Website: bh-photo
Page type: billing-address
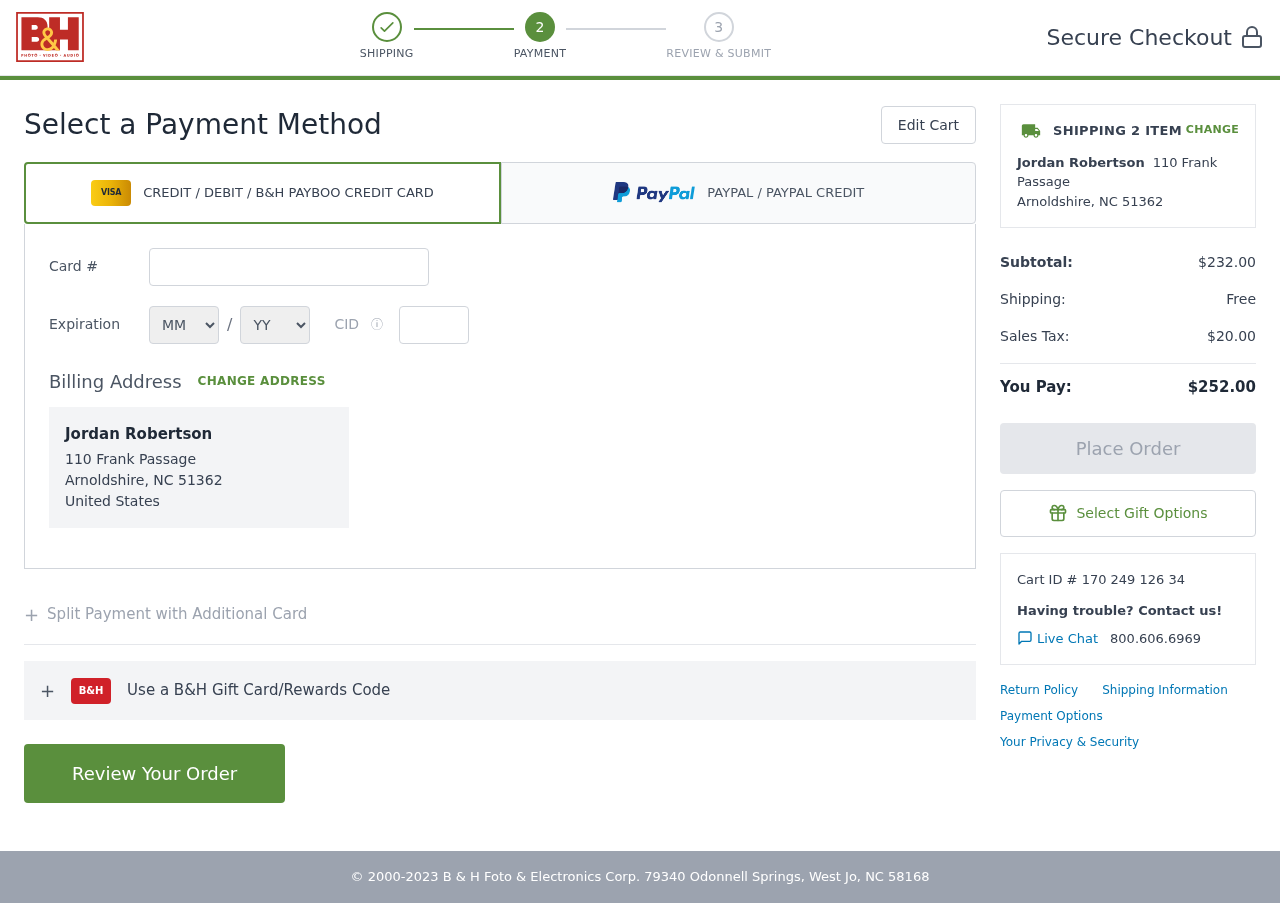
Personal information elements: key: PII_CARD_CVV
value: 6615
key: PII_CARD_EXPIRY_MONTH
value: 05
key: PII_CARD_EXPIRY_YEAR
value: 30
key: PII_CARD_NUMBER
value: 3787 8436 4241 631
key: PII_CITY_STATE_ZIP
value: Arnoldshire, NC 51362
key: PII_COUNTRY
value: United States
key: PII_FULLNAME
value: Jordan Robertson
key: PII_STREET
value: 110 Frank Passage
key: PII_FULLNAME2
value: Jordan Robertson
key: PII_STREET2
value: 110 Frank Passage
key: PII_CITY_STATE_ZIP2
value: Arnoldshire, NC 51362
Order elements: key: ORDER_NUM_ITEMS
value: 2
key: ORDER_SUBTOTAL
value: $232.00
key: ORDER_SHIPPING_COST
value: Free
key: ORDER_TAX
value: $20.00
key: ORDER_TOTAL
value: $252.00
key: ORDER_ID
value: Cart ID # 170 249 126 34